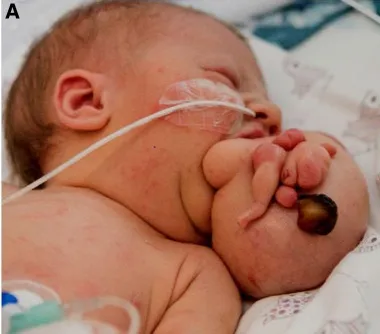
(A) Pedunculated and with skin covered mass with multiple round and nodular extensions.
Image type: medical_photograph (other_medical_photograph)